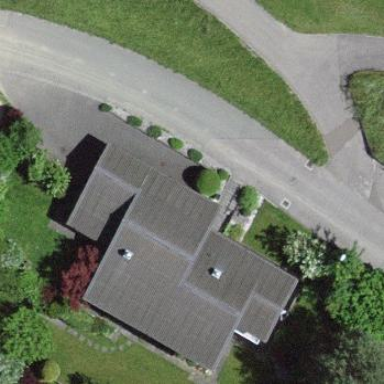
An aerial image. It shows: Residential building.